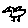
Label: bird